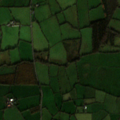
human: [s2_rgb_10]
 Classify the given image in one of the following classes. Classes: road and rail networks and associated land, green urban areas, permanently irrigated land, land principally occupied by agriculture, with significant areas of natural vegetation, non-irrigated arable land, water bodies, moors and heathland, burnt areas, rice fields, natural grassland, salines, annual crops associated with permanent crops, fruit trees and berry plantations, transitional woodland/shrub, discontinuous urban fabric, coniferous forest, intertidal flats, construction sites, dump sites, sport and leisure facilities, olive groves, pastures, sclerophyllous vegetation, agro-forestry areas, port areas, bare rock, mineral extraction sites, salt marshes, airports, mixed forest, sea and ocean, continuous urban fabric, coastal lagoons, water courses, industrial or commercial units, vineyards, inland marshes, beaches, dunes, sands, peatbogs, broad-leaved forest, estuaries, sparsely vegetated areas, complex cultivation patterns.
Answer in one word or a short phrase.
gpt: pastures